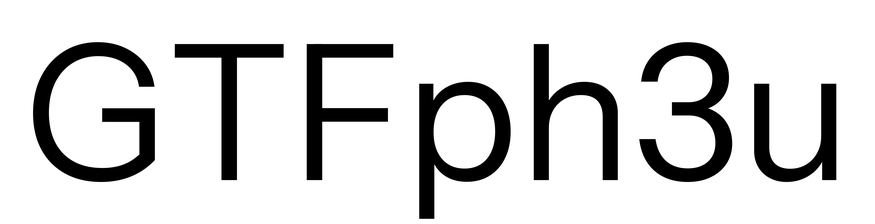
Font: InstrumentSans_Regular